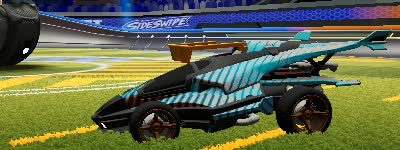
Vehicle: aftershock